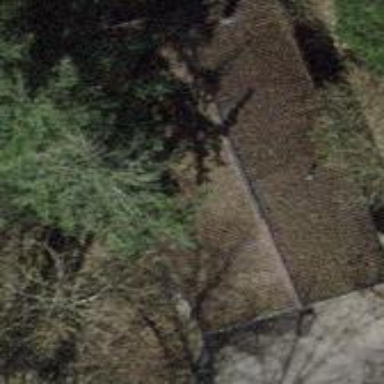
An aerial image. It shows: Hut.